Question: This is a continuation of my question about <URL>. The explanation will be quite big, so I'll try to divide it to several parts.
I was creating a download manager for a Window-Phone application. First, I tried to solve the problem of downloading
large files (the explanation is in the previous question). No I want to add feature.
At the current moment I have a well-working download manager, that allows to outflank the Windows Phone RAM limit.
The plot of this manager, is that it allows to download small chunks of file consequently, using HTTP Range header.
A fast explanation of how it works:
The file is downloaded in chunks of constant size. Let's call this size . After the file chunk was downloaded,
it is saved to local storage (hard disk, on WP it's called Isolated Storage) in Append mode (so, the downloaded byte array is
always added to the end of the file). After downloading a single chunk the statement
'''
if (mediaFileLength >= delta) // mediaFileLength is a length of downloaded chunk
'''
is checked. If it's true, that
means, there's something left for download and this method is invoked recursively. Otherwise it means, that this chunk
was last, and there's nothing left to download.
Until I used this logic at one-time downloads (By one-time I mean, when you start downloading file and wait until the download is finished)
that worked well. However, I decided, that I need feature.
I know, that the file chunk size is a constant.
I know, when the file is completely downloaded or not. (that's a indirect result of my app logic,
won't weary you by explanation, just suppose, that this is a fact)
On the assumption of these two statements I can prove, that the number of downloaded chunks is equal to
. Where is a size of already downloaded file in bytes.
To resume downloading file I should simply set the required headers and invoke download method. That seems logic, isn't it? And I tried to implement it:
'''
// Check file size
using (IsolatedStorageFileStream fileStream = isolatedStorageFile.OpenFile("SomewhereInTheIsolatedStorage", FileMode.Open, FileAccess.Read))
{
int currentFileSize = Convert.ToInt32(fileStream.Length);
int currentFileChunkIterator = currentFileSize / delta;
}
'''
And what I see as a result? The downloaded file length is equal to bytes (, Total file size is about , we've downloaded only half of it). So the result is
approximately . (it's actually has long/int type, so it's 7 and should be 8 instead!) Why is this happening?
Simple math tells us, that the file length should be , so the given value is very close, but not equal.
Further investigations showed, that all values, given from the 'fileStream.Length' are not accurate, but all are close.
I don't know precisely, but perhaps, the .Length value is taken somewhere from file metadata.
Perhaps, such rounding is normal for this method. Perhaps, when the download was interrupted, the file wasn't saved totally...(no, that's real fantastic, it can't be)
So the problem is set - it's . Question is how to solve it.
My first thought was about using maths here. Set some and use it in 'currentFileChunkIterator = currentFileSize / delta;' statement.
But that will demand us to remember about type I and type II errors (or false alarm and miss, if you don't like the statistics terms.) Perhaps, there's nothing left to download.
Also, I didn't checked, if the difference of the provided value and the true value is supposed to grow permanently
or there will be cyclical fluctuations. With the small sizes (about 4-5 MB) I've seen only growth, but that doesn't prove anything.
So, I'm asking for help here, as I don't like my solution.
P.S. I won't set a Windows-Phone tag, because I'm not sure that this problem is OS-related. I used the Isolated Storage Tool
to check the size of downloaded file, and it showed me the same as the received value(I'm sorry about Russian language at screenshot):

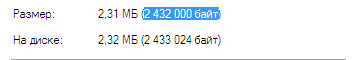
Answer: Have you heard an anecdote about a noob-programmer and 10 guru-programmers? Guru programmers were trying to find an error in his solution, and noob had already found it, but didn't tell about it, as it was something that stupid, we was afraid to be laughed at.
Why I remembered this? Because the situation is similar.
The explanation of my question was very heavy, and I decided not to mention some small aspects, that I was sure, worked correctly. (And they really worked correctly)
One of this small aspects, was the fact, that the downloaded file was encrypted via AES PKCS7 padding. Well, the decryption worked correctly, I knew it, so why should I mention it? And I didn't.
So, then I tried to find out, what exactly causes the error with the last chunk. The most credible version was about problems with buffering, and I tried to find, where am I leaving the missing bytes. I tested again and again, but I couldn't find them, as every chunk was saving without any losses.
There is no error.
What's the point of AES PKCS7? Well, the primary one is that it makes the decrypted file smaller. Not much, only at 16 bytes. And it was considered in my decryption method and download method, so there should be no problem, right?
But what happens, when the download process interrupts? The last chunk will save correctly, there will be no errors with buffering or other ones. And then we want to continue download. The number of the downloaded chunks will be equal to 'currentFileChunkIterator = currentFileSize / delta;'
And here I should ask myself:
"Your downloaded one chunk size . Actually, it's less than delta". (the decryption makes chunk smaller to 16 bytes, remember?)
The delta itself consists of 10 equal parts, that are being decrypted. So we should divide not by delta, but by which is (304160 - 160) = .
. Let's try to find out the number of the downloaded chunks:
<PHONE> / 304000 = 8.
---
So, that's the end of story.
The whole solution logic was right.
The only reason it failed, was my thought, that, for some reason, the downloaded decrypted file size should be the same as the sum of downloaded chunks.
And, of course, as I didn't mention about the decryption(it's mentioned only in previous question, which is only linked), none of you could give me a correct answer. I'm terribly sorry about that.